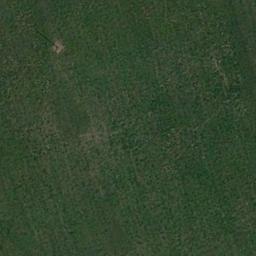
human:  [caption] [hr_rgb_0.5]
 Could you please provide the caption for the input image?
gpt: A large lush green meadow covered with green grass .

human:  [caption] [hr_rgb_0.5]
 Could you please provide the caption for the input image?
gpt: The meadow is dense but uneven .

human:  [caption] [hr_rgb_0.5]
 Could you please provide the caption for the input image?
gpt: There are several yellow lines on the grass .

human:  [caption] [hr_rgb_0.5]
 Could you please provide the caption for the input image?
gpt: This meadow has evenly distributed dense grasses .

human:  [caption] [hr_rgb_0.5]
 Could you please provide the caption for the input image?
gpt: A dense meadow with many green grass .